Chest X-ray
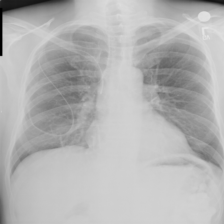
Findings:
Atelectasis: negative
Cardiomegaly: negative
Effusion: negative
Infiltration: negative
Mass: negative
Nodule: negative
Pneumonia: negative
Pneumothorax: negative
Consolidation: negative
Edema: negative
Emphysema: negative
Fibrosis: negative
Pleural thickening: negative
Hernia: negative